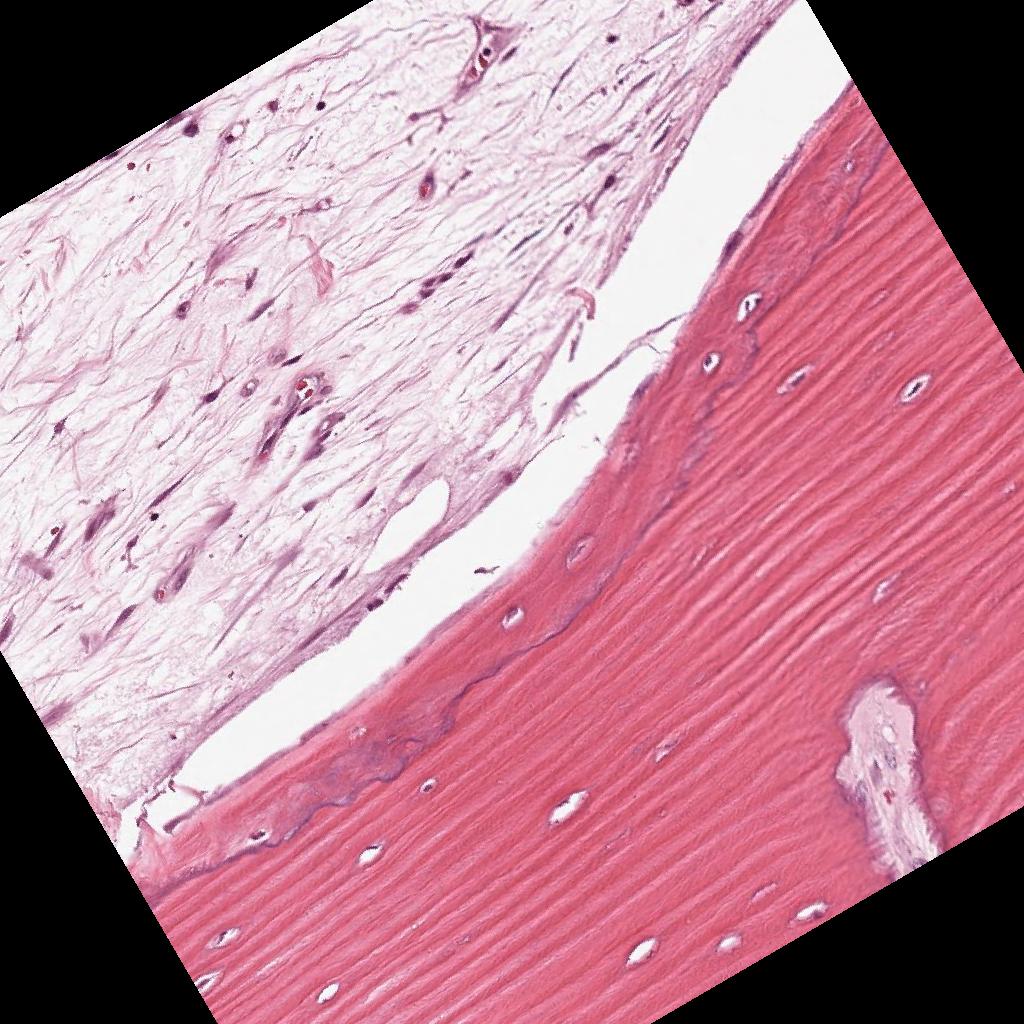
Label: Non-Viable-Tumor